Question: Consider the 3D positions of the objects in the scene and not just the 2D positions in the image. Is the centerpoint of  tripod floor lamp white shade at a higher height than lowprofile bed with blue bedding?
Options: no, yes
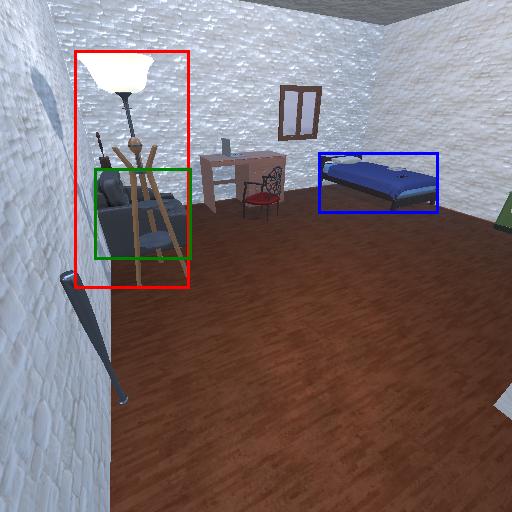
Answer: no